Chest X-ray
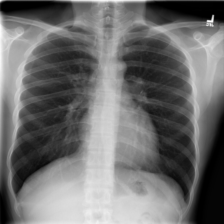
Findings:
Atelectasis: negative
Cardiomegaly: negative
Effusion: negative
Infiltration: negative
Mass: negative
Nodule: negative
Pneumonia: negative
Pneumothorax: negative
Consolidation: negative
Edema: negative
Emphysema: negative
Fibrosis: negative
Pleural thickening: negative
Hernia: negative